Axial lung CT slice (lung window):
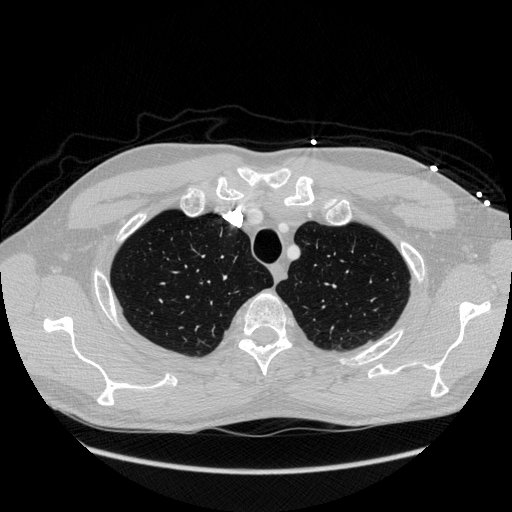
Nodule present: no